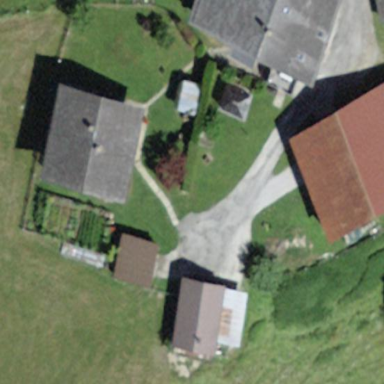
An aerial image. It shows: Farmyard area.